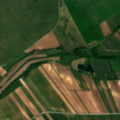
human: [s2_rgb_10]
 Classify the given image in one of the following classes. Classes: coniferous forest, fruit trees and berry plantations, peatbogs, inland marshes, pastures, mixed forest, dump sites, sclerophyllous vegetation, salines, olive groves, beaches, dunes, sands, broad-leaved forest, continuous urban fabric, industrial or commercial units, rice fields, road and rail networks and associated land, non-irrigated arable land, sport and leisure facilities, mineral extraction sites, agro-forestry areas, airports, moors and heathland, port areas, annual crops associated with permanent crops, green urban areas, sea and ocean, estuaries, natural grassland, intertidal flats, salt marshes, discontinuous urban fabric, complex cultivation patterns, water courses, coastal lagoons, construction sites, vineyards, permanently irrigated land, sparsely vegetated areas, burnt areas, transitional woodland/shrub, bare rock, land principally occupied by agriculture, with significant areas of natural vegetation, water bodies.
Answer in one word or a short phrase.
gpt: non-irrigated arable land, pastures, land principally occupied by agriculture, with significant areas of natural vegetation, broad-leaved forest